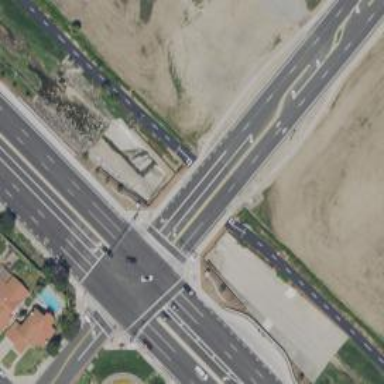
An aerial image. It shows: Secondary road with separate sidewalk.